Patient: sex M, age 55
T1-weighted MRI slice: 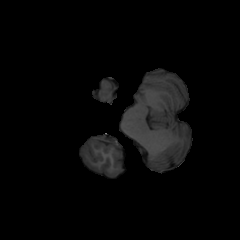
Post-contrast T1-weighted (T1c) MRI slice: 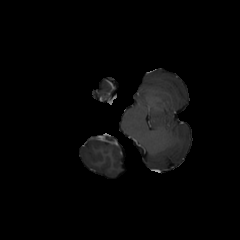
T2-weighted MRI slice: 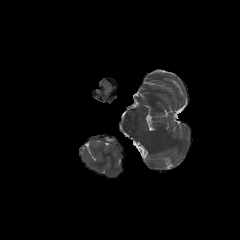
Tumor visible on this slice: no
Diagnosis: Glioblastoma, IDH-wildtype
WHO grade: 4